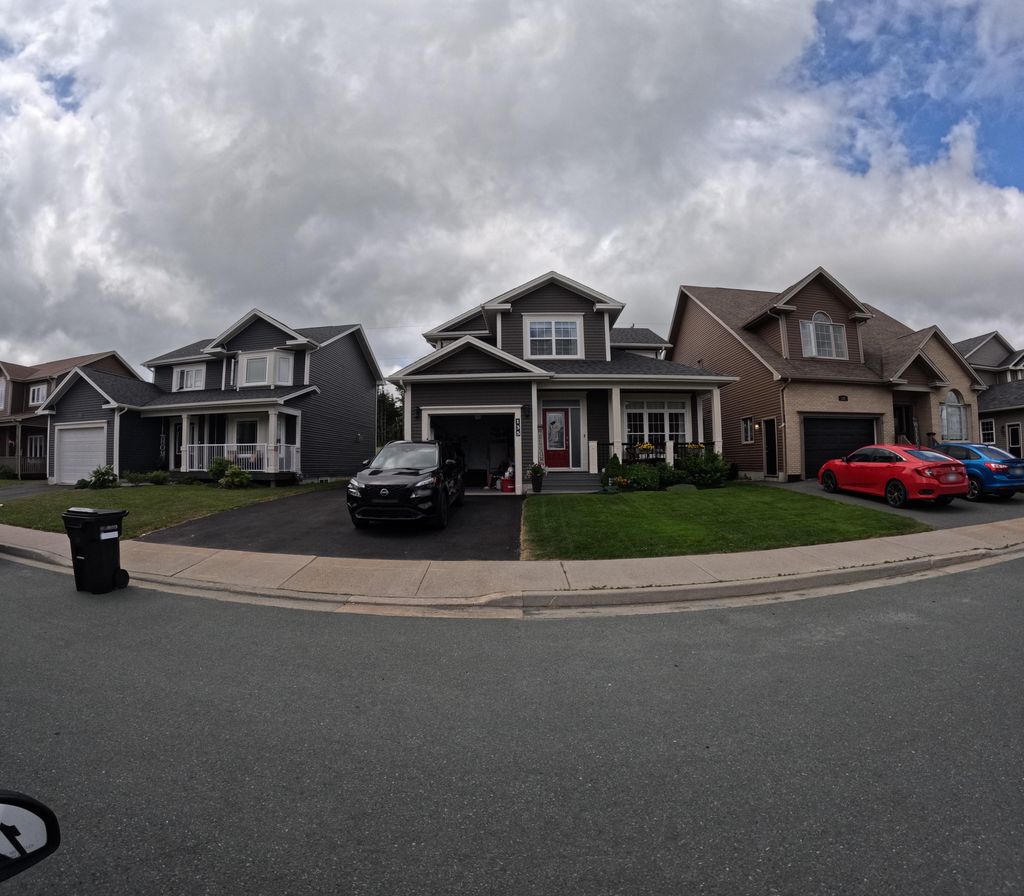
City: st_johns